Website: home-depot
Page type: account-selection
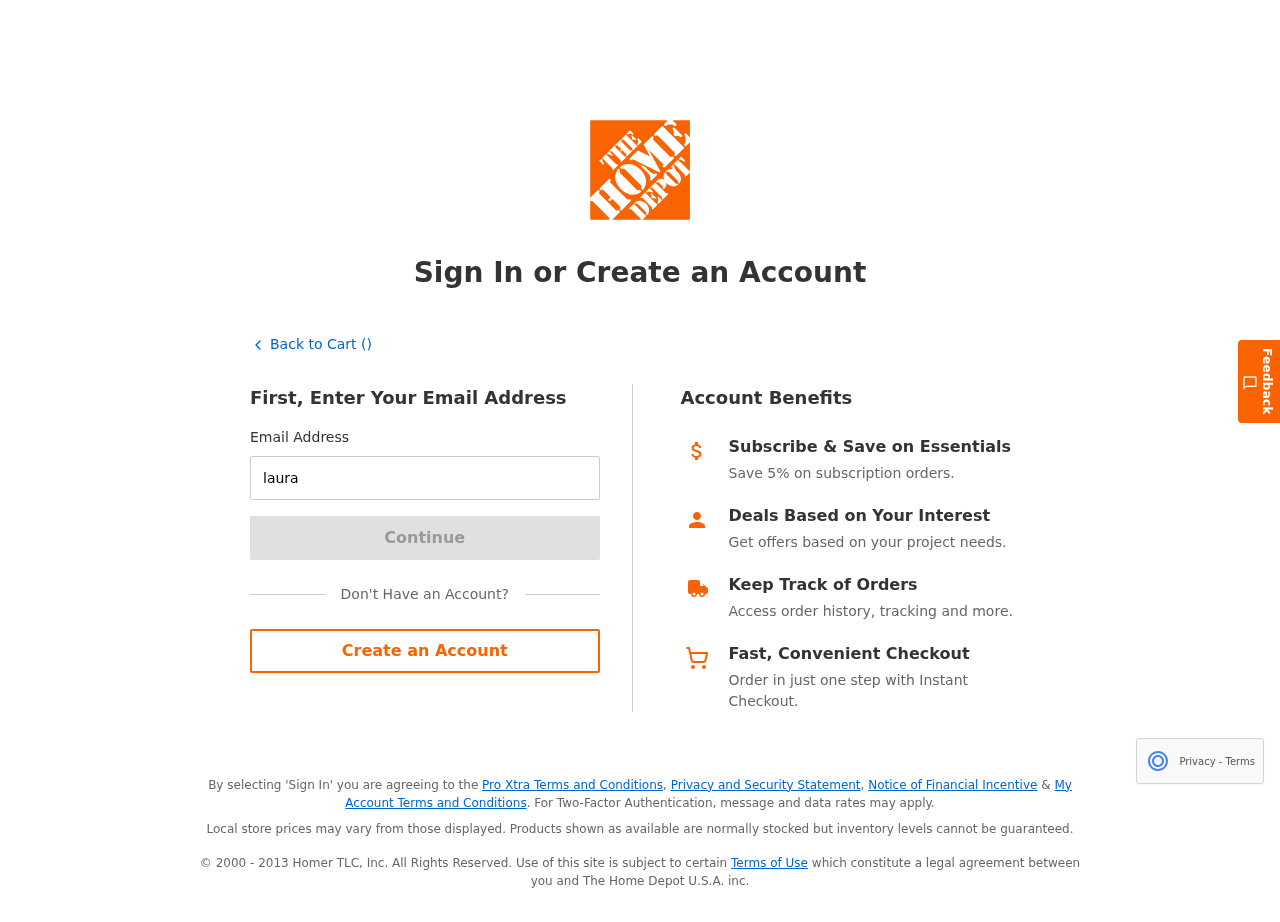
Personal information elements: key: PII_EMAIL
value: laura.stewart@hotmail.com